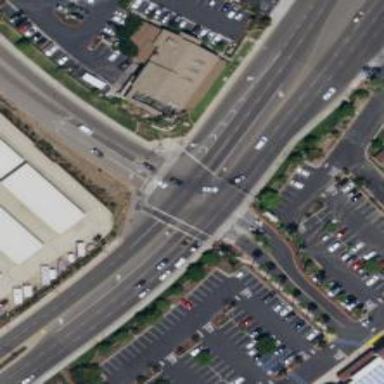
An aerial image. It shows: Footway with asphalt surface and marked with lines at the crossing.